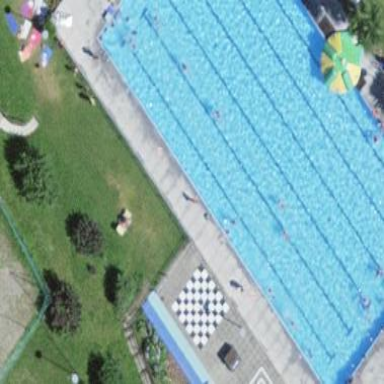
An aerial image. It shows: Swimming pool located in leisure land.